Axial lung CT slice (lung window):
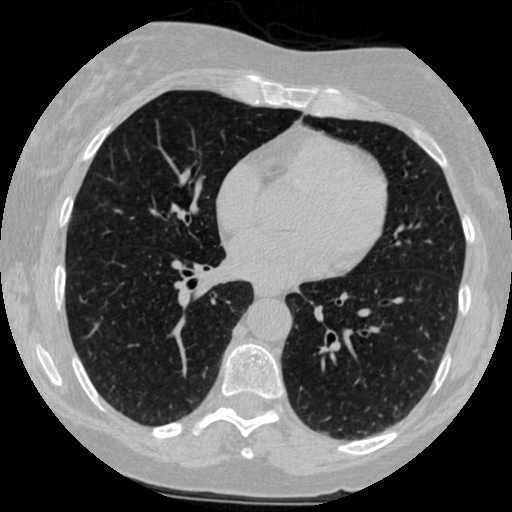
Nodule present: no